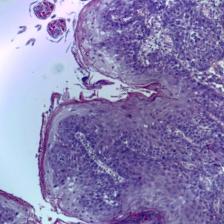
Diagnosis: OSCC